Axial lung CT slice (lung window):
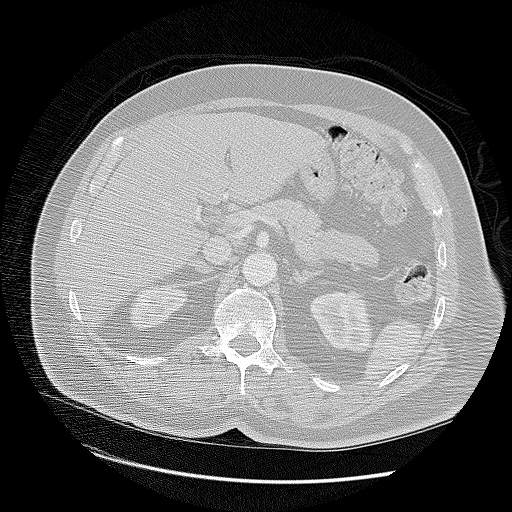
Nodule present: no